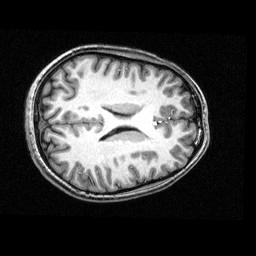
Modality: T1w
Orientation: axial